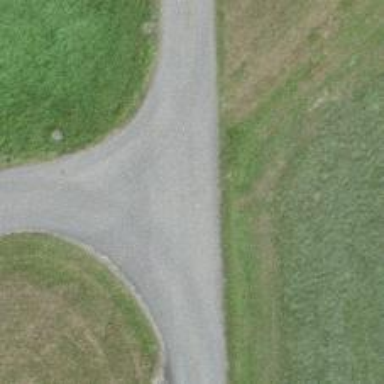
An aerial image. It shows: Well-maintained track road with grade 1 tracktype.